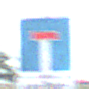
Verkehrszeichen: Sackgasse
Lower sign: HinweisGeaenderteVorfahrtVerkehrsfuehrungVerkehrsregelung3
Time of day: MorningAfternoon
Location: Outdoor (RoadRail)
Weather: PartlyCloudy
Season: NotSpecified
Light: Natural